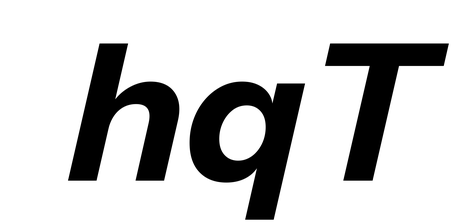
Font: InstrumentSans-Italic_Bold_Italic